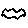
Label: cloud